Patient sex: M
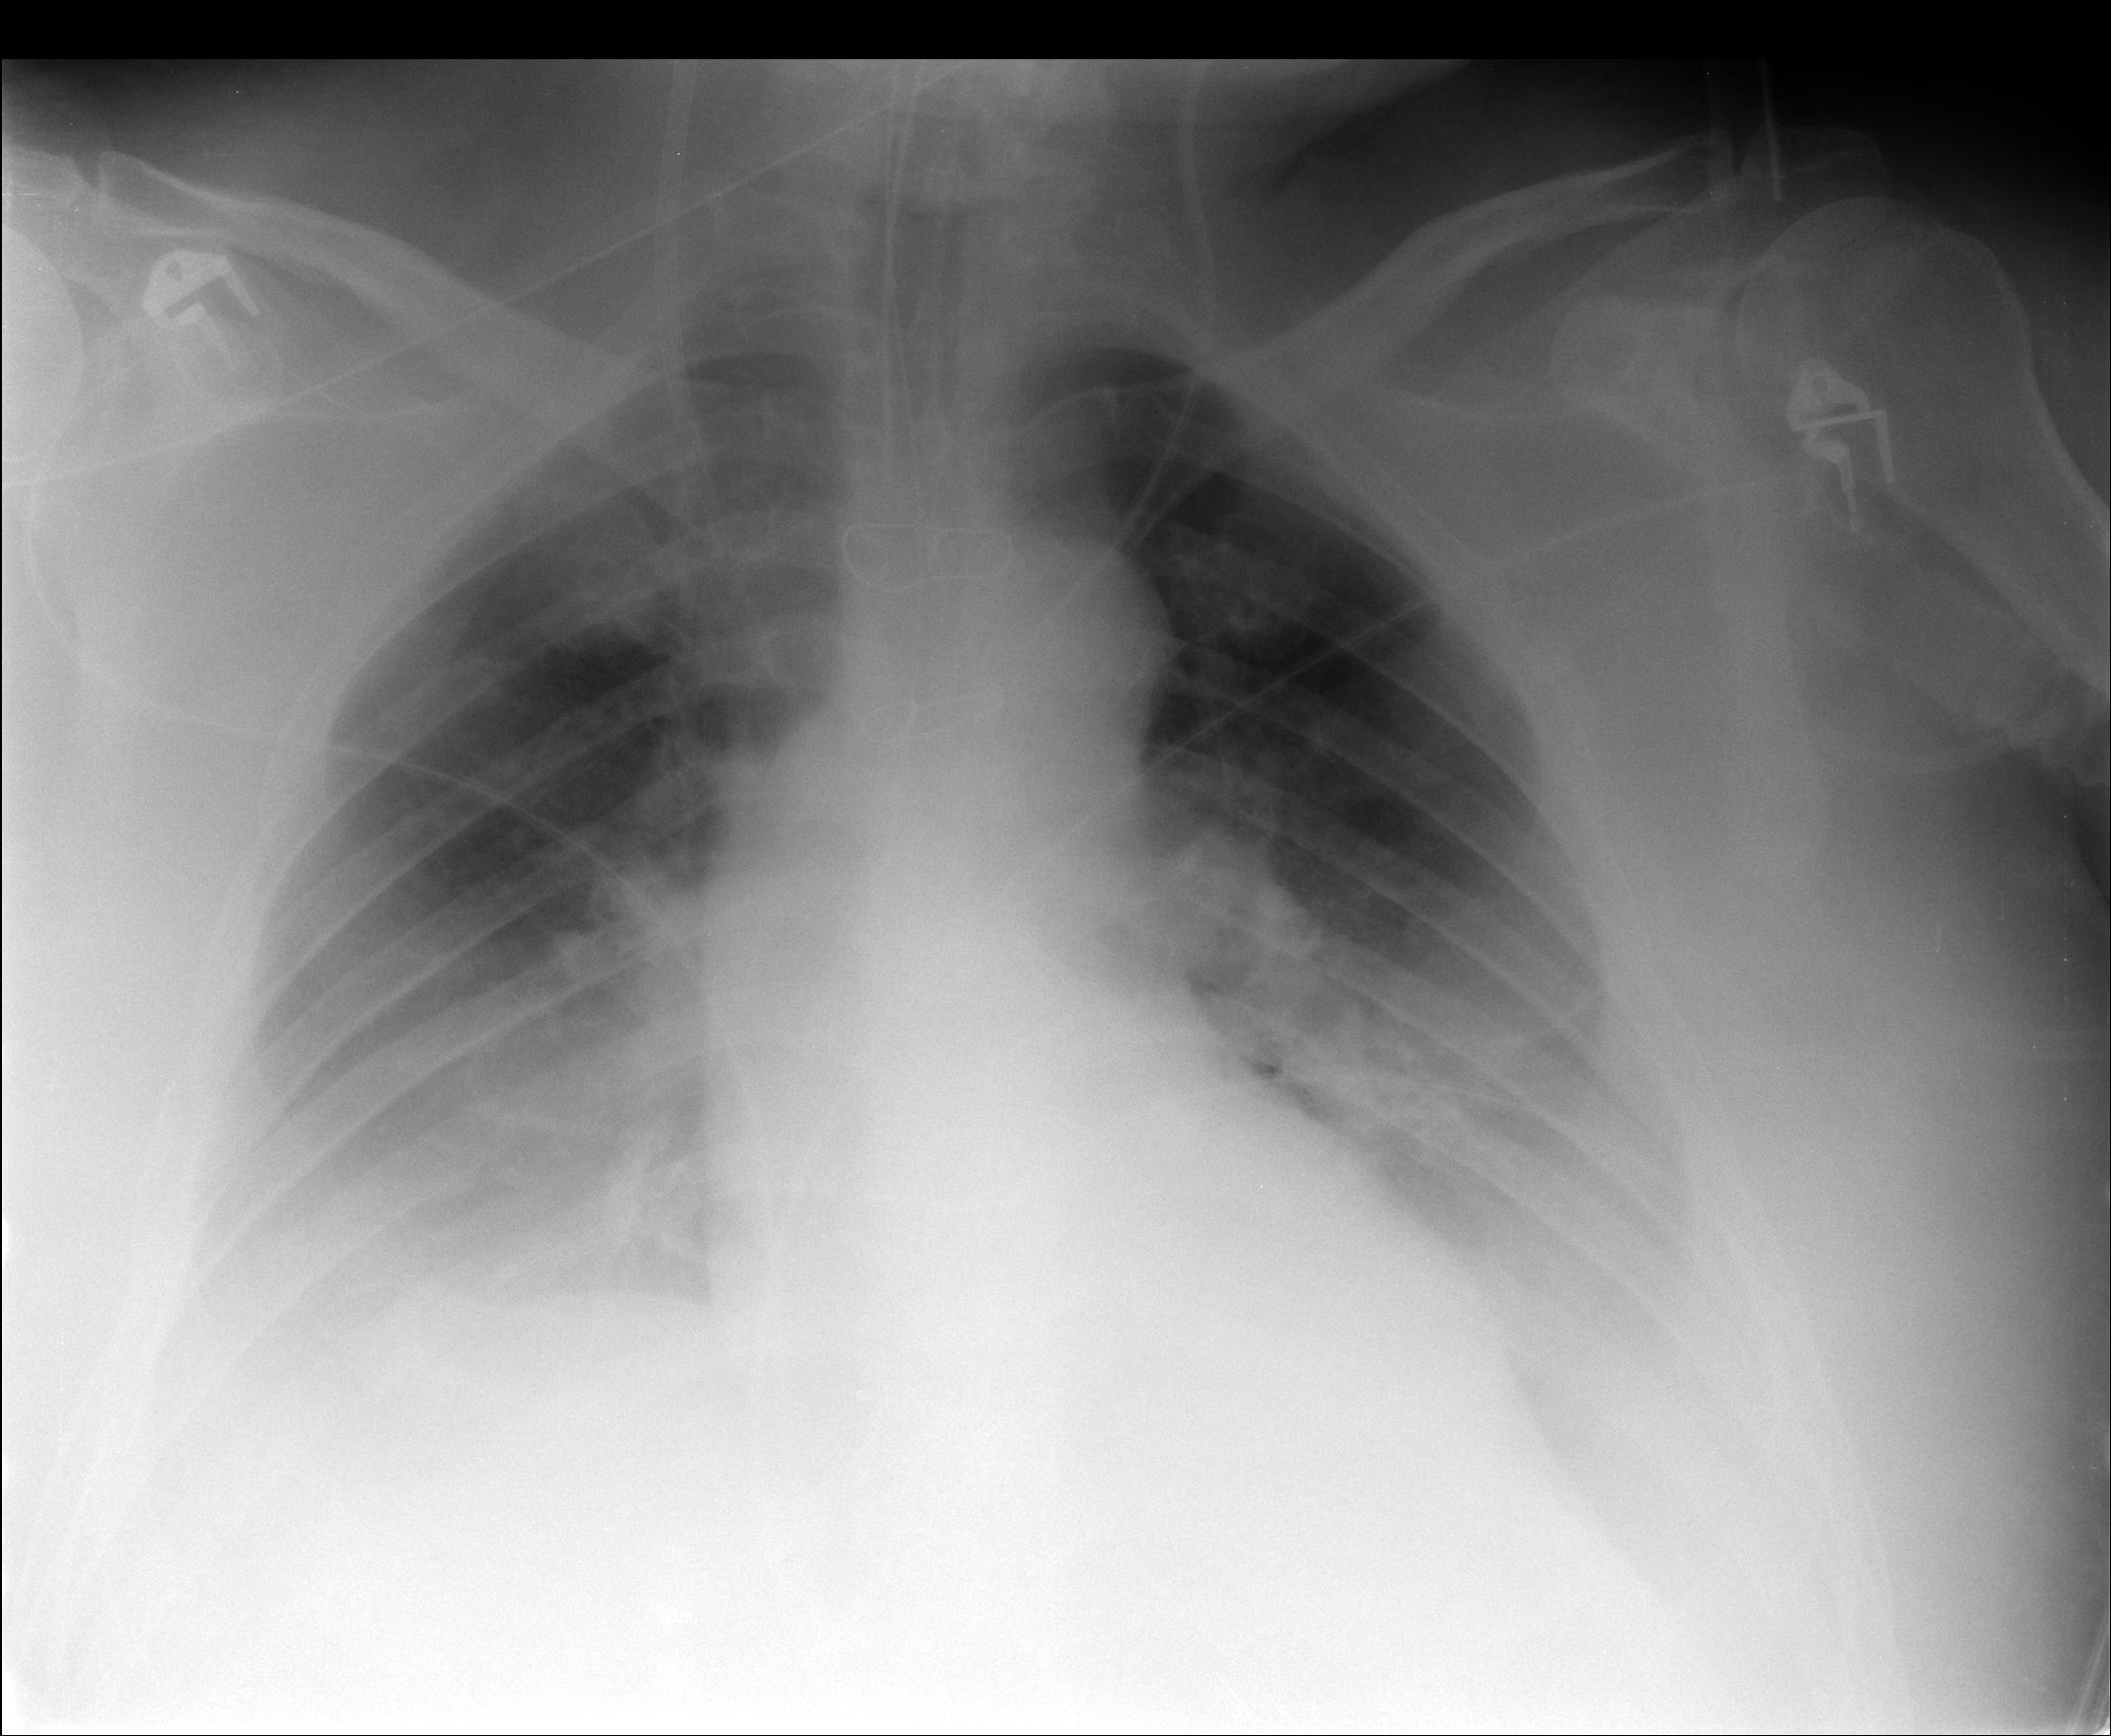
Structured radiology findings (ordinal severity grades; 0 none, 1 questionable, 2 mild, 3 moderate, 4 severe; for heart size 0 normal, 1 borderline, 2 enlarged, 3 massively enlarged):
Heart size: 2
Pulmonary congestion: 2
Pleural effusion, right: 3
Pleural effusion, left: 3
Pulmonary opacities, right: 2
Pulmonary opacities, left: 2
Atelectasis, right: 2
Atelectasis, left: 2